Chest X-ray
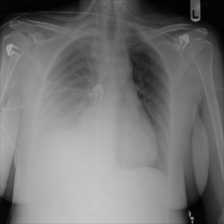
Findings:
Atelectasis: negative
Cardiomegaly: negative
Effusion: positive
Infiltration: negative
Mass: negative
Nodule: negative
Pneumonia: negative
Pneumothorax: negative
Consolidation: negative
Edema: negative
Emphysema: negative
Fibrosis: negative
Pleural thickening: negative
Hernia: negative